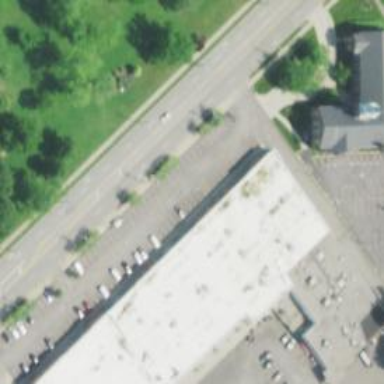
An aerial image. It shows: Pharmacy providing healthcare services.